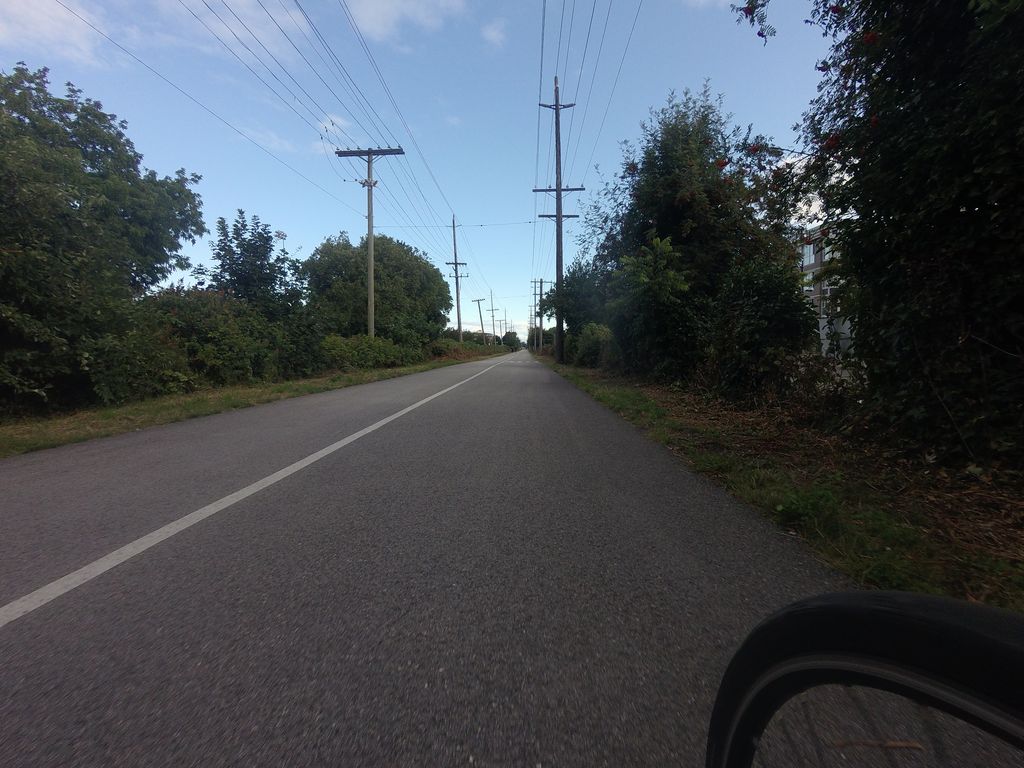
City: vancouver